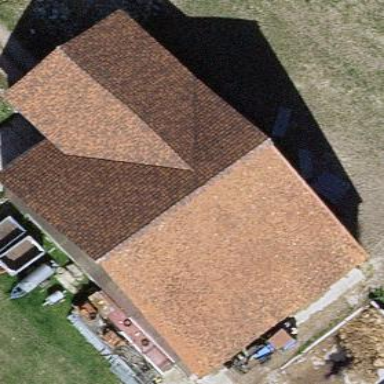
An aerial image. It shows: Farm building.